Question: I'm currently working on Codeigniter latest version and I try to create user system management and I've set session as below code But Codeigniter doesn't delete existing row of old session row and they try to insert new one instead.
It might make my table user stuck or because it will store more (more than 5000rows) row of user session or my database connection might going to get errors if all session row keep forever and don't delete or update existing rows of session data.
.
moreover, I don't see my IP show up on my database.
'''
$config['sess_cookie_name'] = 'ci_session';
$config['sess_expiration'] = 7200;
$config['sess_expire_on_close'] = TRUE;
$config['sess_encrypt_cookie'] = TRUE;
$config['sess_use_database'] = TRUE;
$config['sess_table_name'] = 'ci_sessions';
$config['sess_match_ip'] = TRUE;
$config['sess_match_useragent'] = TRUE;
$config['sess_time_to_update'] = 300;
'''

Please help to solve my problem and if possible let me some idear
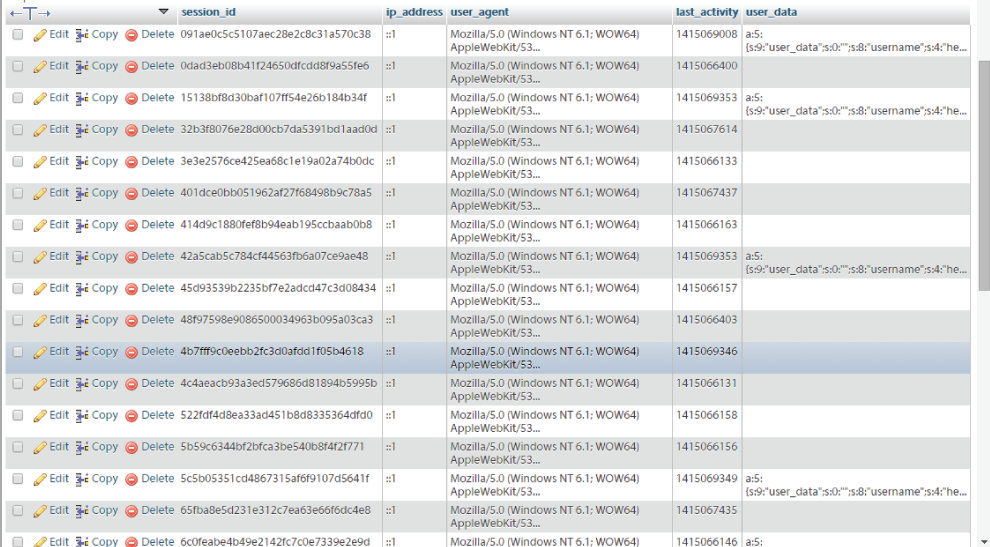
Answer: With Laravel, you can <URL> a file, a database, a cookie, or a cache like memcached or redis. Laravel cleans up expired session entries based on a 'lottery' setting in 'app/config/session.php' in v4.2, and in 'config/session.php' in v5.0:
'''
/*
|--------------------------------------------------------------------------
| Session Sweeping Lottery
|--------------------------------------------------------------------------
|
| Some session drivers must manually sweep their storage location to get
| rid of old sessions from storage. Here are the chances that it will
| happen on a given request. By default, the odds are 2 out of 100.
|
*/
'lottery' => [2, 100],
'''
Adjusting the 'lottery' values changes the odds that garbage collection will occur on any given request. To force a purge, setting the odds to 1:1 (i.e. if the two values in 'lottery' match) will force Laravel to delete all expired session data on the next request.